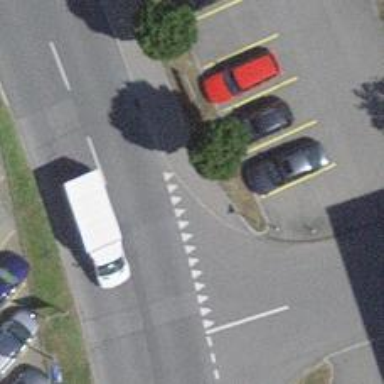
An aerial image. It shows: Unmarked crossing on footway.